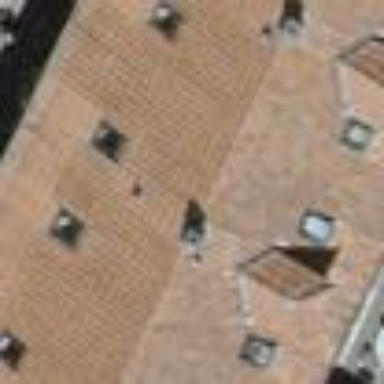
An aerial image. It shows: Residential building with gabled roof covered in maroon roof tiles. The roof orientation is across the building.